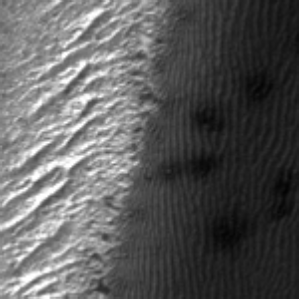
Label: frost